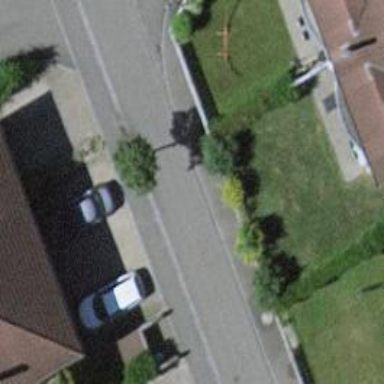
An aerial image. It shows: Sidewalk.